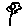
Label: flower